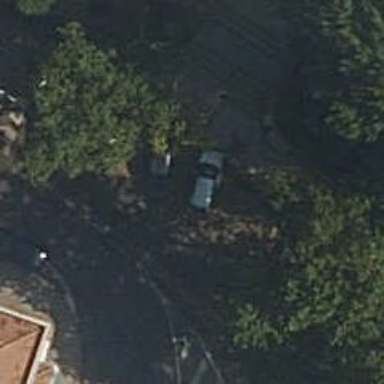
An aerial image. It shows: Set of steps on the road.